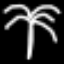
Label: palm tree